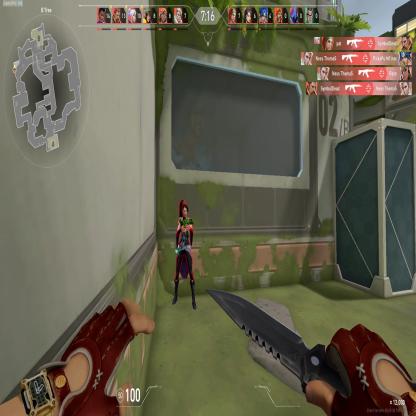
Label: enemy